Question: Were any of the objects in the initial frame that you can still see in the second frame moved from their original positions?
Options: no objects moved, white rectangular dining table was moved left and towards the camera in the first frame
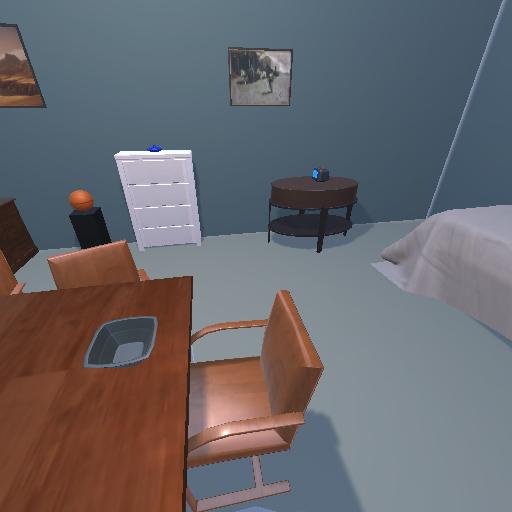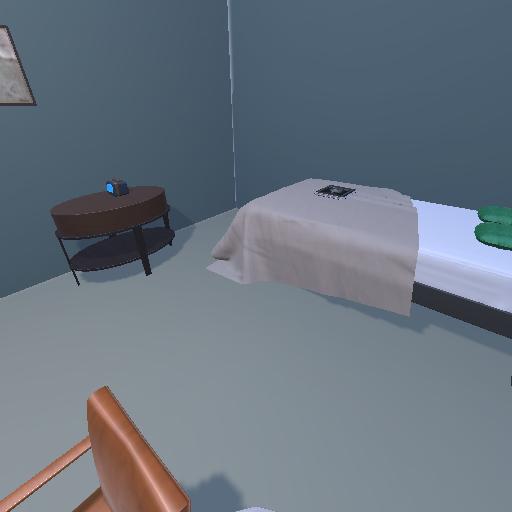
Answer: no objects moved